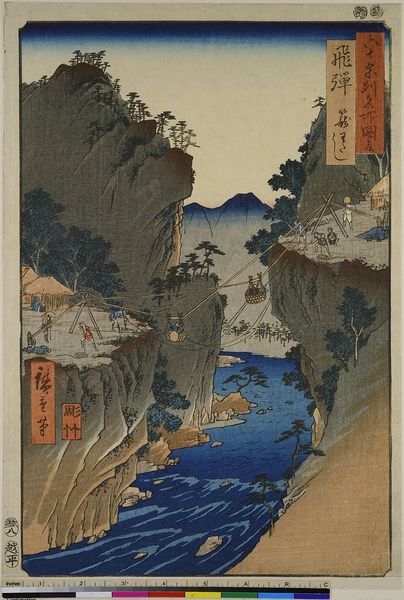
Titel: Die Provinz Hida: die Korbfähre, Blatt 24 aus der Serie: Berühmte Orte der rund 60 Provinzen
Künstler: Utagawa Hiroshige
Standort: Hamburg
Institution: Museum für Kunst und Gewerbe Hamburg
Schlagwörter: fluss, landschaft, holzschnitt, transport, schlucht, abgrund, druckgraphik, druckgrafik, felsspalte, verkehr, zeit, farbholzschnitt, canyon, anlagen, landschaftsdarstellung, edo, reproduktionen, druckerzeugnisse